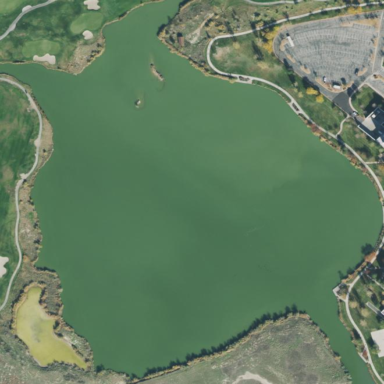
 serving as water hazard for golf course."